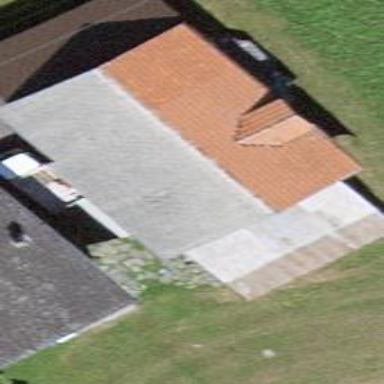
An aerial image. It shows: Barn.